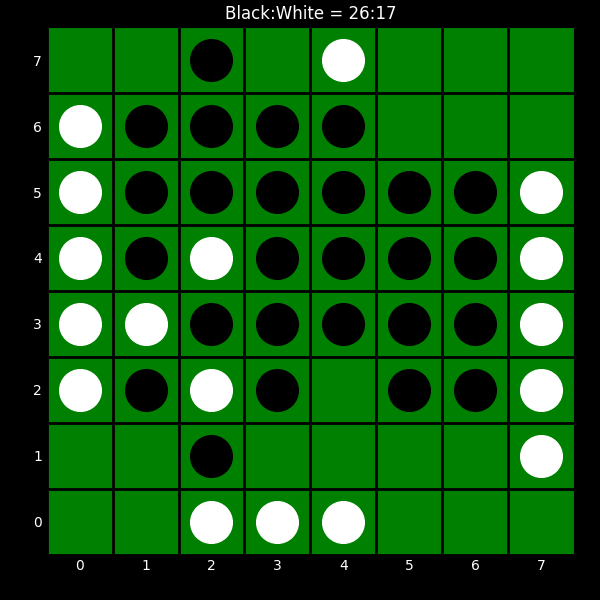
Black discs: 26
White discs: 17